A spectrogram of one vibration snapshot from a rotating bearing is shown (time on one axis, frequency on the other). Based on the visible evidence, which condition applies: normal, inner_race, outer_race, ball?
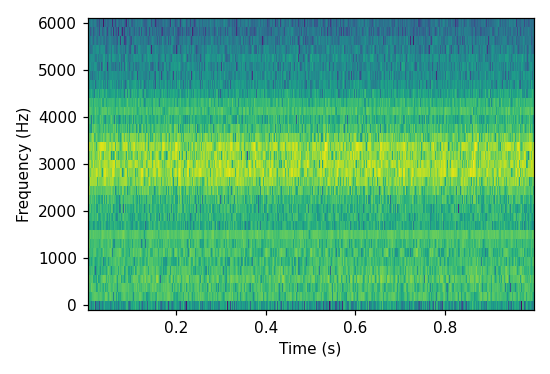
Answer: ball